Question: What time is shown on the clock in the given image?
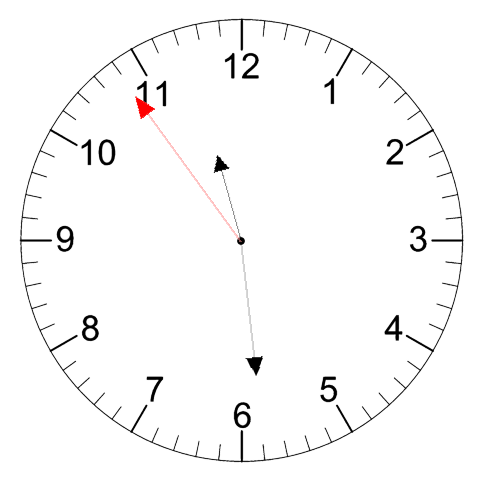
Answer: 11:28:54